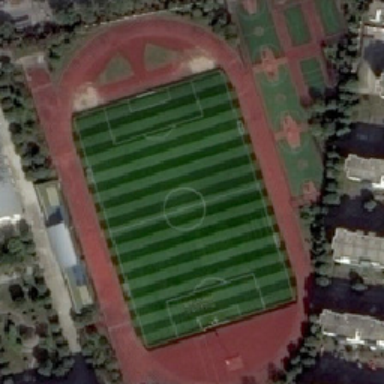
Playground basketball line clearly divided .